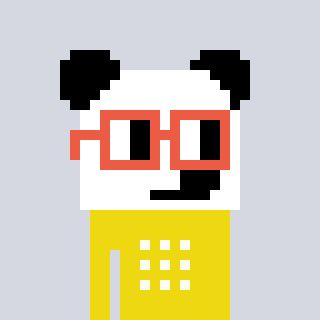
a pixel art character with square orange glasses, a panda-shaped head and a yellow-colored body on a cool background